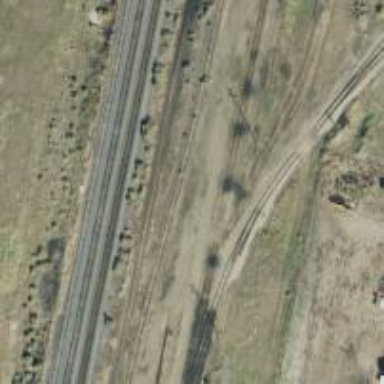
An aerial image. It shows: Unused railway yard.